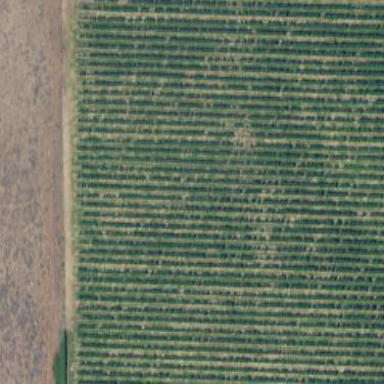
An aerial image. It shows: Vineyard with grape crops. The land is covered with vineyard plantation.